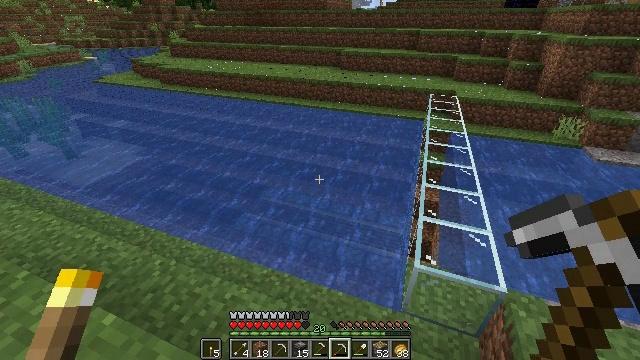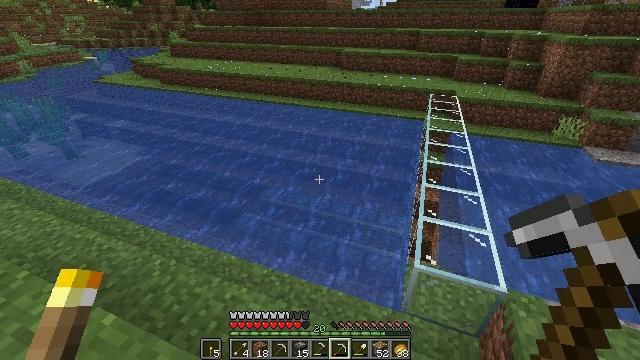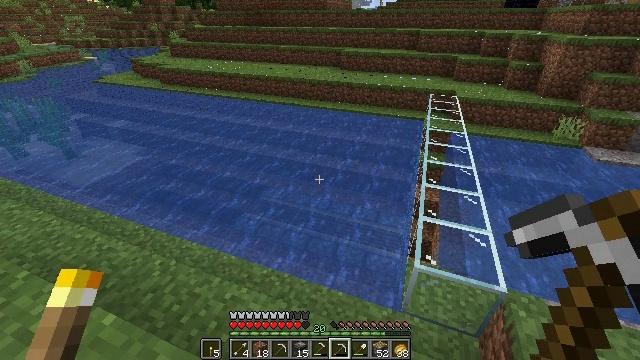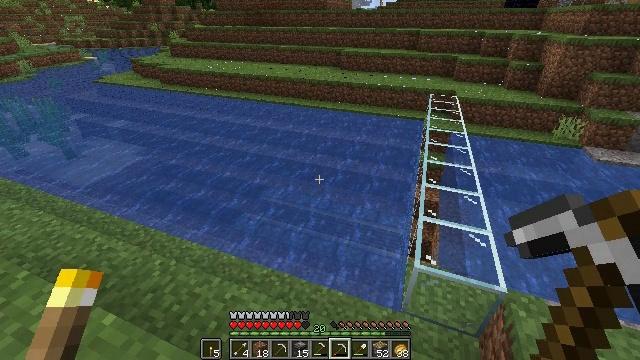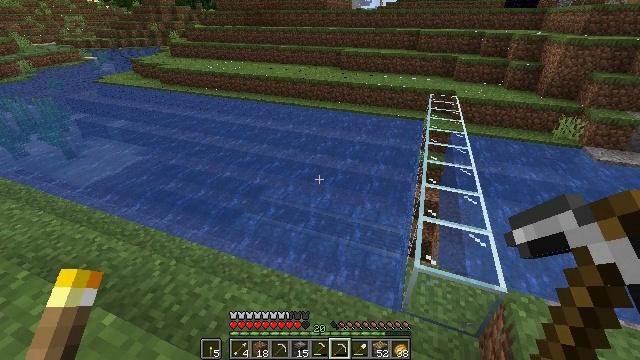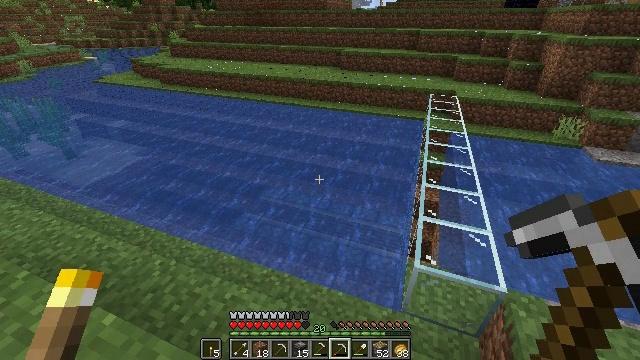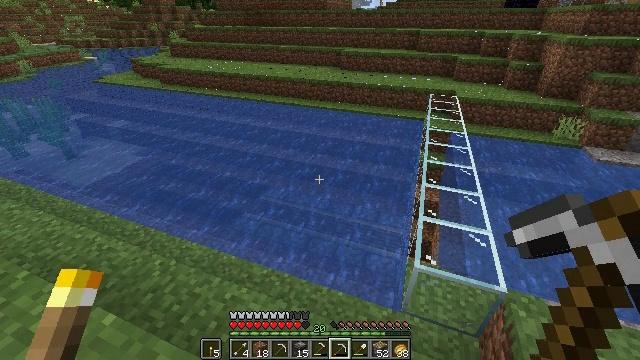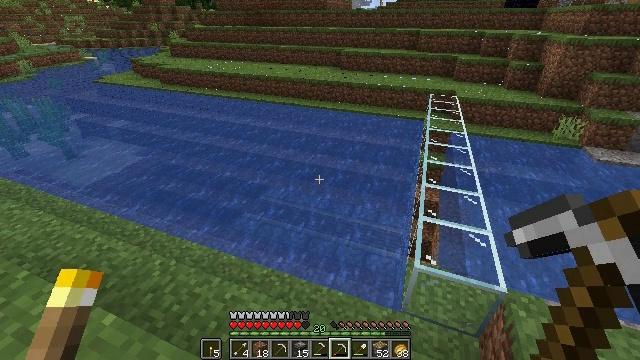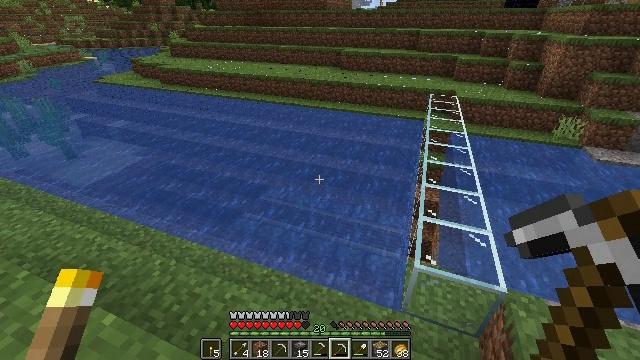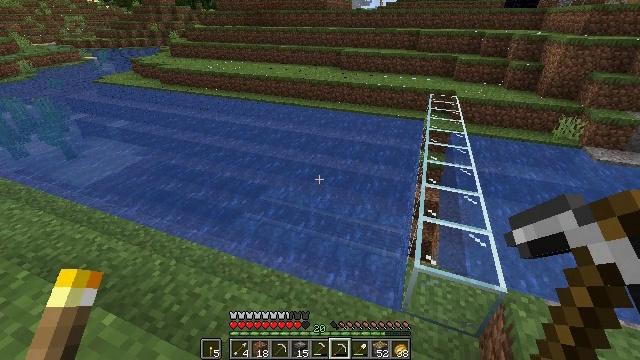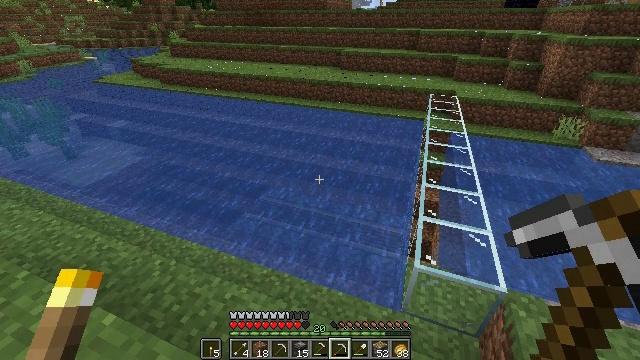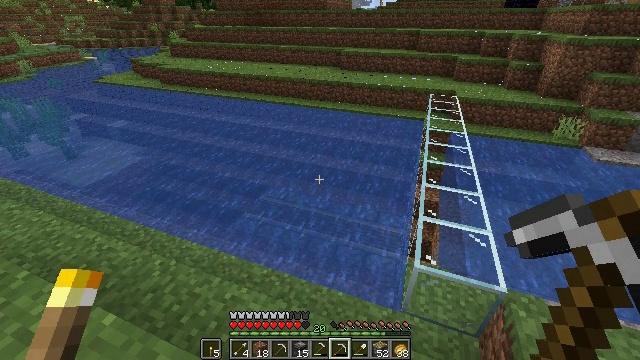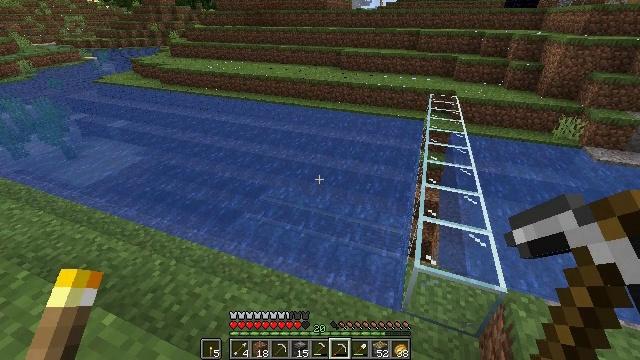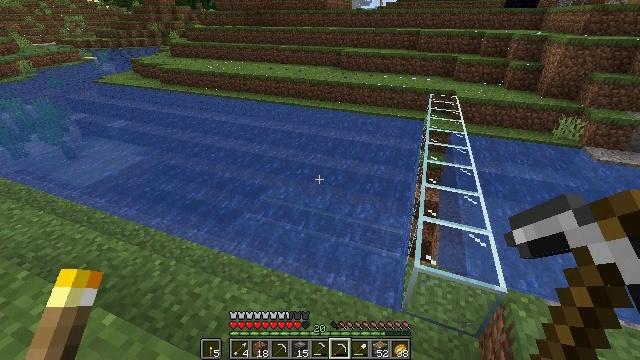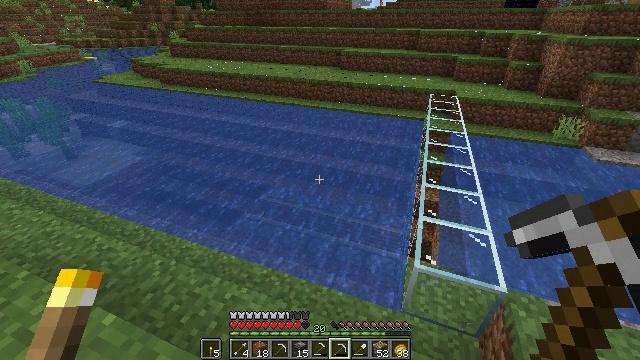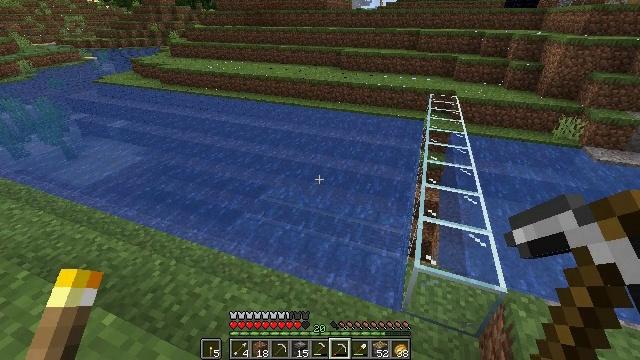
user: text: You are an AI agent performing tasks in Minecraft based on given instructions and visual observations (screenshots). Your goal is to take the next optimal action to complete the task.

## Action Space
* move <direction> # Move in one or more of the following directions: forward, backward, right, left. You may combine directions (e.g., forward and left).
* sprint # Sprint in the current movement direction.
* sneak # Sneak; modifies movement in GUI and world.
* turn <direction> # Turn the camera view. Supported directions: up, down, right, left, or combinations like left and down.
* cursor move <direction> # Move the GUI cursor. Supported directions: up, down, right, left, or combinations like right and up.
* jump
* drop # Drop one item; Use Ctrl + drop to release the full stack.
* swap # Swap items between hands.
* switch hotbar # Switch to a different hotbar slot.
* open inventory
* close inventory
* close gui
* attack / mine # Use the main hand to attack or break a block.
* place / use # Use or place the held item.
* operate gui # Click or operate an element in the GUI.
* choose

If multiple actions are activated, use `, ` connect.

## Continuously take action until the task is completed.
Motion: motion action
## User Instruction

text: Mine the piston from the build.
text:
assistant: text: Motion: no_op
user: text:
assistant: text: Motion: no_op
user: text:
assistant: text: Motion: no_op
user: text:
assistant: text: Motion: no_op
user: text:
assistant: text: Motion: no_op
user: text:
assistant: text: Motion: no_op
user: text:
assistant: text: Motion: no_op
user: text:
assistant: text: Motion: no_op
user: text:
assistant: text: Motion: no_op
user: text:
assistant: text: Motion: no_op
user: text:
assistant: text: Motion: no_op
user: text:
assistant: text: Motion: no_op
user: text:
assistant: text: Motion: no_op
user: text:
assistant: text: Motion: no_op
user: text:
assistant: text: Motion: no_op
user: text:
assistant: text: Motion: no_op
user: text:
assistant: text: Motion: no_op
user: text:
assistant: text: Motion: no_op
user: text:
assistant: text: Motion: no_op
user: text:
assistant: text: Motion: no_op
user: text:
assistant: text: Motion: no_op
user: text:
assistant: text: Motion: no_op
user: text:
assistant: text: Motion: no_op
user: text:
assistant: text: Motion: no_op
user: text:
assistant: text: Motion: no_op
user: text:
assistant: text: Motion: no_op
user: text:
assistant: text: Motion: no_op
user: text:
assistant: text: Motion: no_op
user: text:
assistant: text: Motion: no_op
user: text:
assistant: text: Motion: no_op